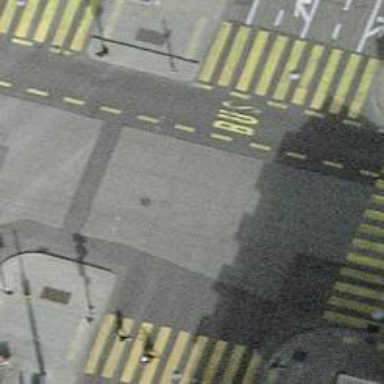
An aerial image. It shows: Road with traffic signals.